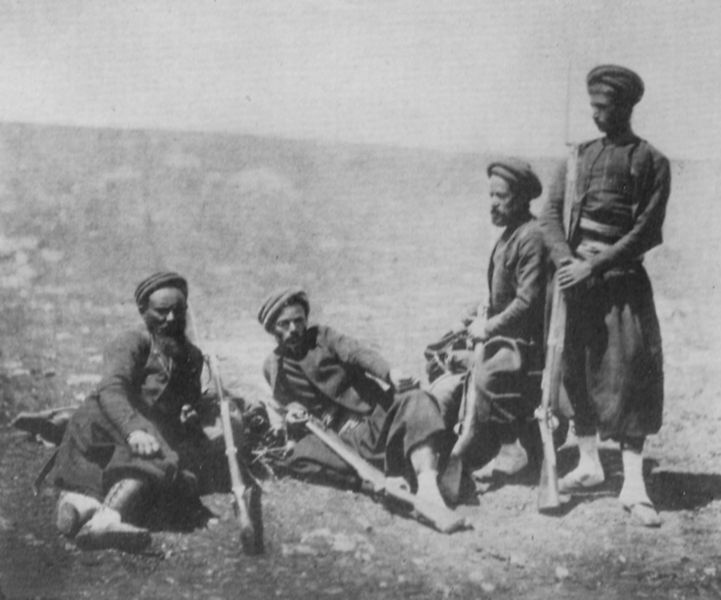
Titel: Zouaves
Künstler: Roger Fenton
Standort: USA
Institution: Sammlung Gernsheim
Schlagwörter: berg, gestein, gruppe, himmel, kämpfer, mann, schatten, weiß, landschaft, menschen, sand, sitzen, grau, hell, hintergrund, licht, männer, schwarz, szene, gürtel, bart, bärte, gesichter, hose, jacke, jung, kappen, mützen, kleidung, stehen, steine, vollbart, bildnis, gruppenbildnis, männergruppe, porträt, erde, horizont, hügel, weite, sonne, boden, mantel, pose, sitzend, stehend, anhöhe, kopfbedeckung, liegen, schuhe, hosen, hemden, trocken, hang, wüste, mauer, geröll, pause, rast, füsse, moment, böschung, krieg, soldaten, glatze, strumpf, kicht, sandalen, liegend, foto, fotografie, photographie, vier, strümpfe, barfuss, orient, asien, schwarz-weiss, bewaffnet, militär, uniform, waffen, soldat, waffe, staub, mäntel, manschetten, posieren, stiefel, gruppenbild, halbglatze, photo, weß, gewehr, karg, kniend, krieger, flinte, gewehre, westen, erinnerung, turban, aufnahme, schwar, pluderhosen, araber, turbane, vollbärte, gestellt, gruppenfoto, bajonett, ligen, situation, chuhe, kniehosen, bajonette, türken, sonn, pumphosen, tartaren, geruppenaufnahme, schuhs, rasst